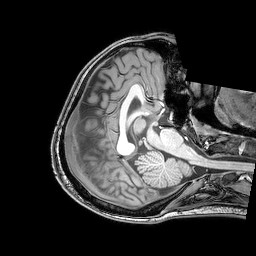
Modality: T1w
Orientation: axial
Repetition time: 0.00828 s
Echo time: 0.00388 s